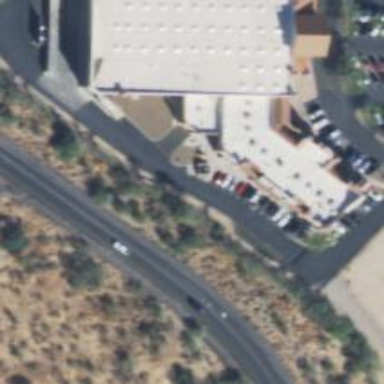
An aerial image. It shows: Veterinary facility.